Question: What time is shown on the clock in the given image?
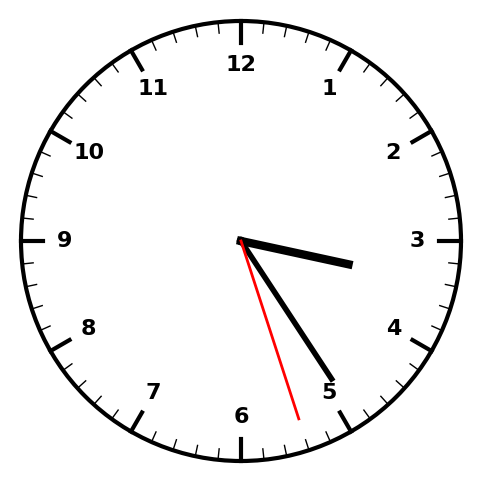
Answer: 03:24:27